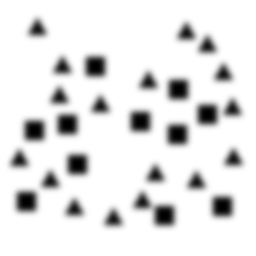
Squares: 11
Triangles: 17
Stars: 0
Total shapes: 28